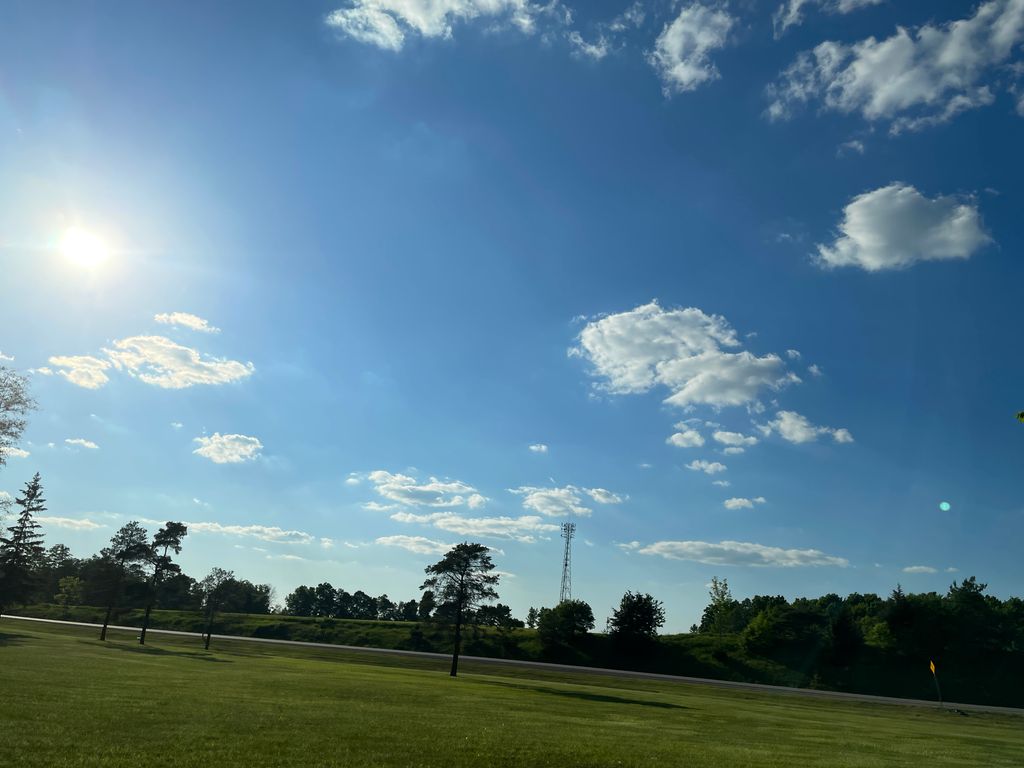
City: kitchener-waterloo